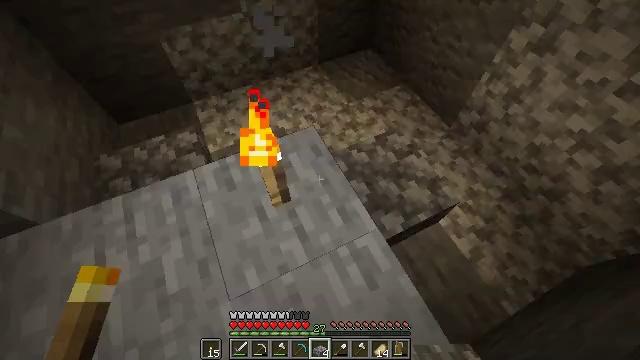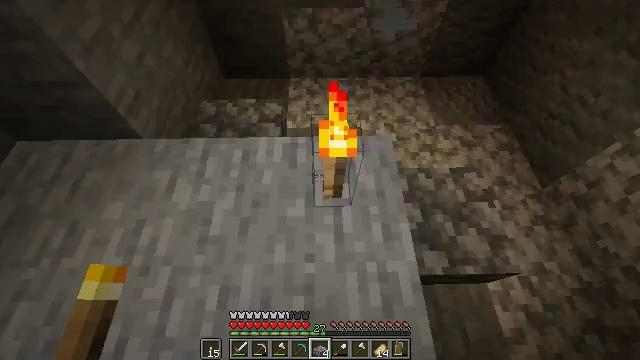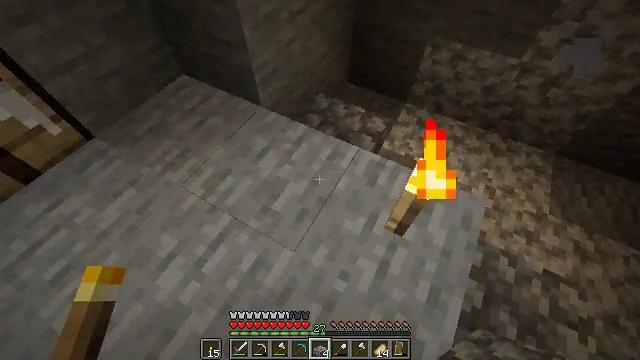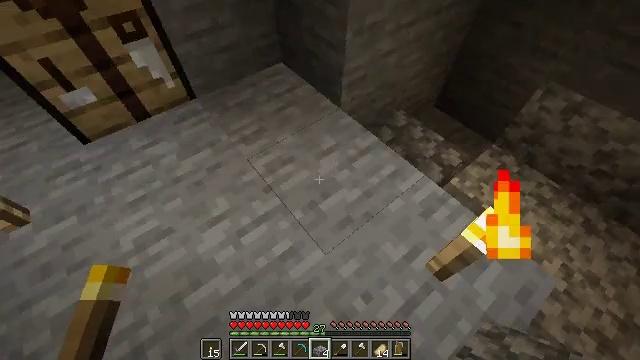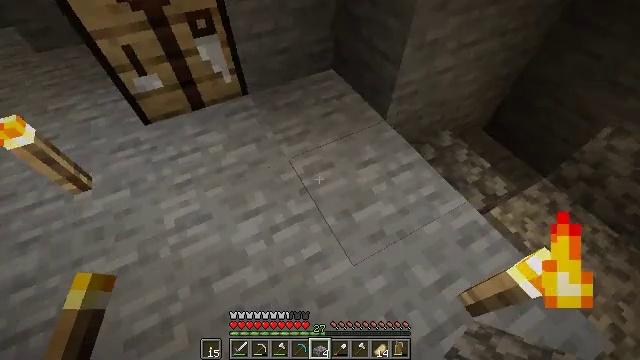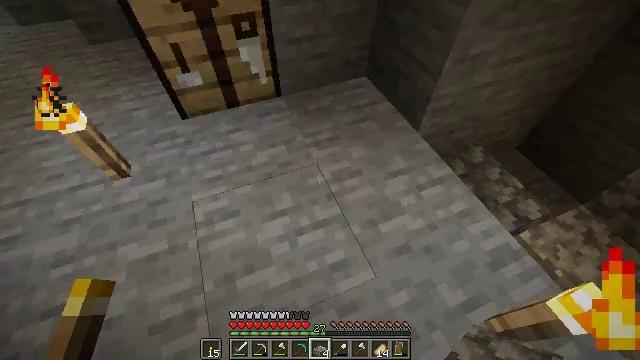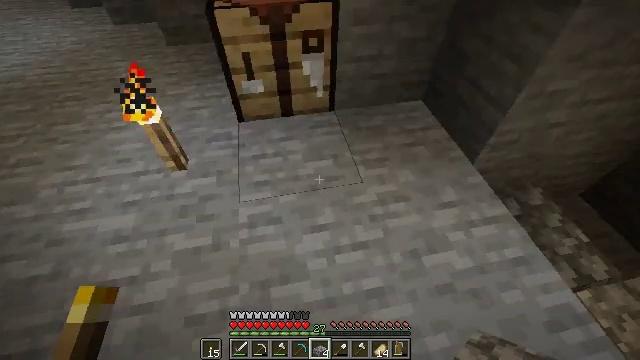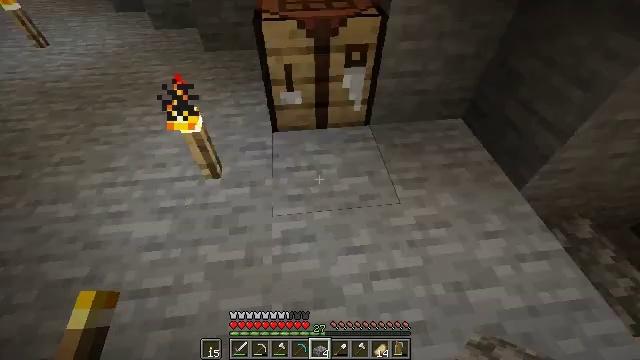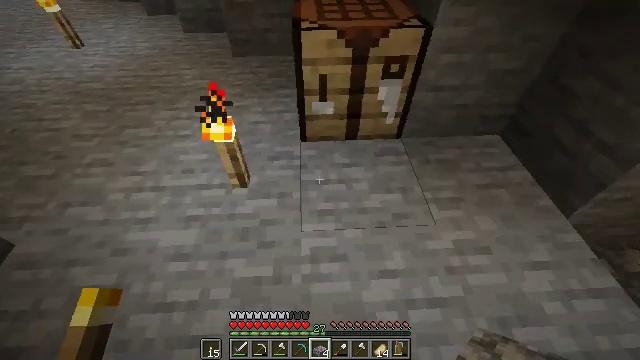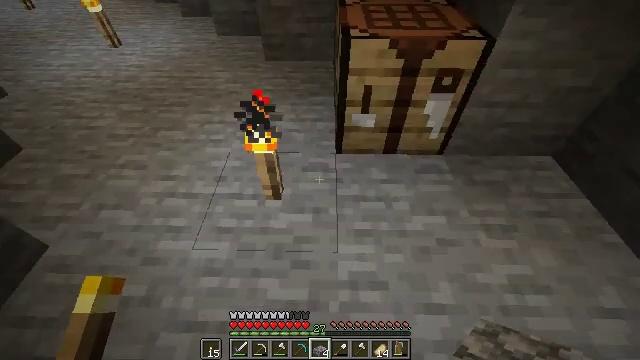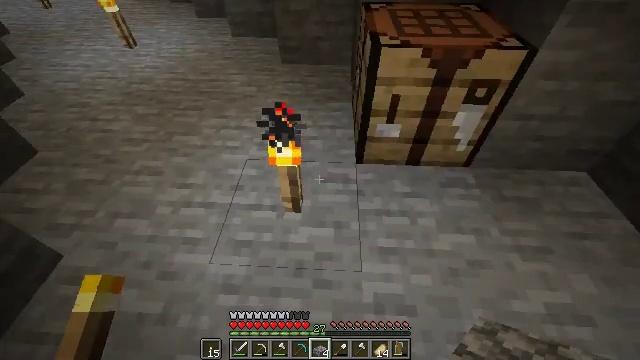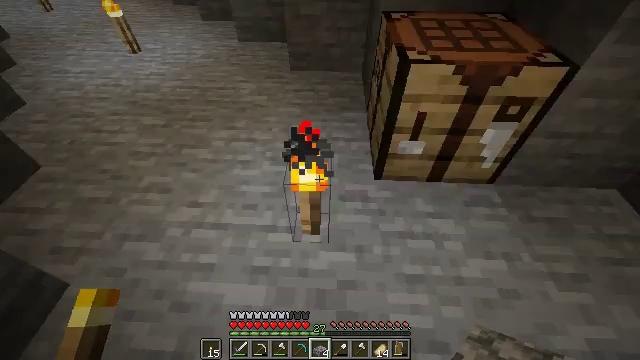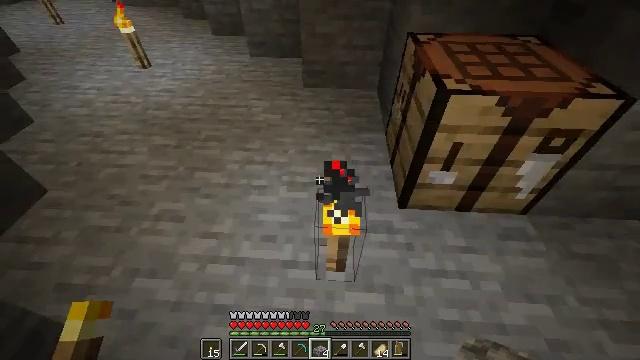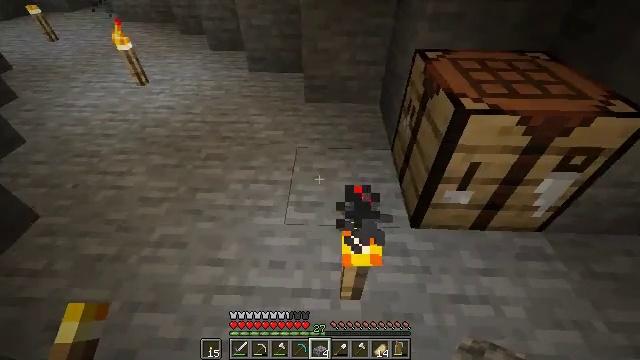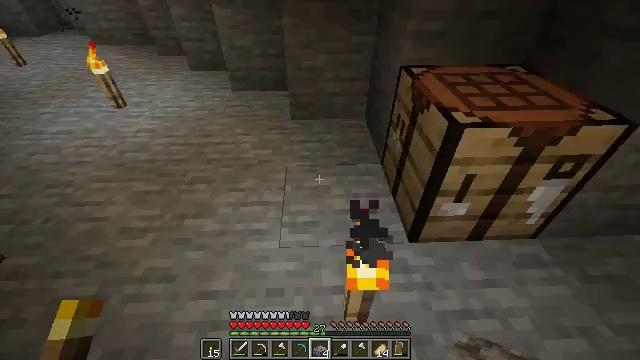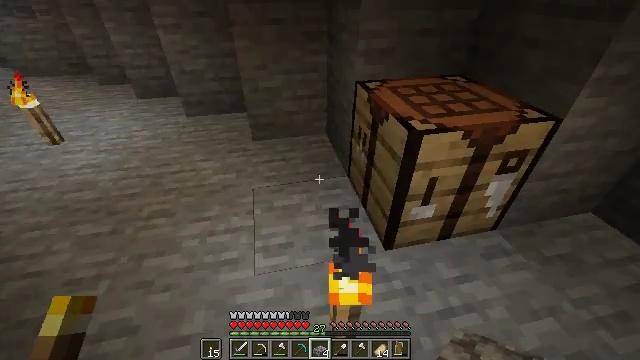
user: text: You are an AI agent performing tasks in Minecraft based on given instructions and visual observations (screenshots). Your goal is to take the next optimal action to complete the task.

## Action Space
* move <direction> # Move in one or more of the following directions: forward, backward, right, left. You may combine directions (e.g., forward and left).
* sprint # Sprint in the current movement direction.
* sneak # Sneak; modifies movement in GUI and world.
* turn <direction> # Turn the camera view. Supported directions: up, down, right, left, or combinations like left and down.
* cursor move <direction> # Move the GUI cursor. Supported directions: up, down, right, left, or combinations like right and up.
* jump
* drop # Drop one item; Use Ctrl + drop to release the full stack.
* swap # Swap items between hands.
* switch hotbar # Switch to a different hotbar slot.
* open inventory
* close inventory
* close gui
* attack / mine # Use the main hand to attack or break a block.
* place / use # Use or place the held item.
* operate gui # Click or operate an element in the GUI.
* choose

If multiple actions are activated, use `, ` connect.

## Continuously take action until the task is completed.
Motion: motion action
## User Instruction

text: Obtain cobblestone stairs by crafting them.
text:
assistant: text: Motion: turn left
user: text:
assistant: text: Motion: turn left and up
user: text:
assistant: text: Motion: turn left and up
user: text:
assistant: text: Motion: move left, turn left and up
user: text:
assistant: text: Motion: move left, turn left
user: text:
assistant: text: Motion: move forward and move left, turn left and up
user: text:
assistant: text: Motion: move forward and move left, turn left and up
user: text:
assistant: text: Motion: move forward and move left, turn left
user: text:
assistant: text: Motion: move forward and move left, turn left
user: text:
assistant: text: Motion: move forward and move left, turn left
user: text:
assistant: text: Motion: move forward and move left
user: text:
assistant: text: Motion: move forward and move left, turn up
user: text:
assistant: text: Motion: turn right and up
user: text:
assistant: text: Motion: turn right and up
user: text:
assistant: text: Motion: turn right and up
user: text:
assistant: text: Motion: turn right and up
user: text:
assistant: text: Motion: turn right and up
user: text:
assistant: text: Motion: turn right and up
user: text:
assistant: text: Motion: turn right and up
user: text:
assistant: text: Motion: turn right and up
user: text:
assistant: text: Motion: turn right and up
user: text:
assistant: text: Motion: use / place
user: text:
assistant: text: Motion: use / place
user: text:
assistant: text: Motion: use / place
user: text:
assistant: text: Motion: no_op
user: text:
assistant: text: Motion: no_op
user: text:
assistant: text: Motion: no_op
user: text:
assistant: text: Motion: no_op
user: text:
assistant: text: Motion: no_op
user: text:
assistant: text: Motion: no_op